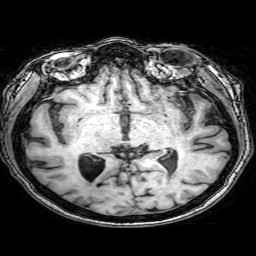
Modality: T1w
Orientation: coronal
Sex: female
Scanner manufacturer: philips
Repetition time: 0.008072 s
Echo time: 0.00369 s